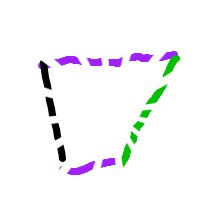
Shape: trapezoid